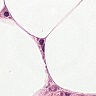
Metastatic tissue present: no